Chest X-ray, PA view. Patient: 35 years old, sex F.
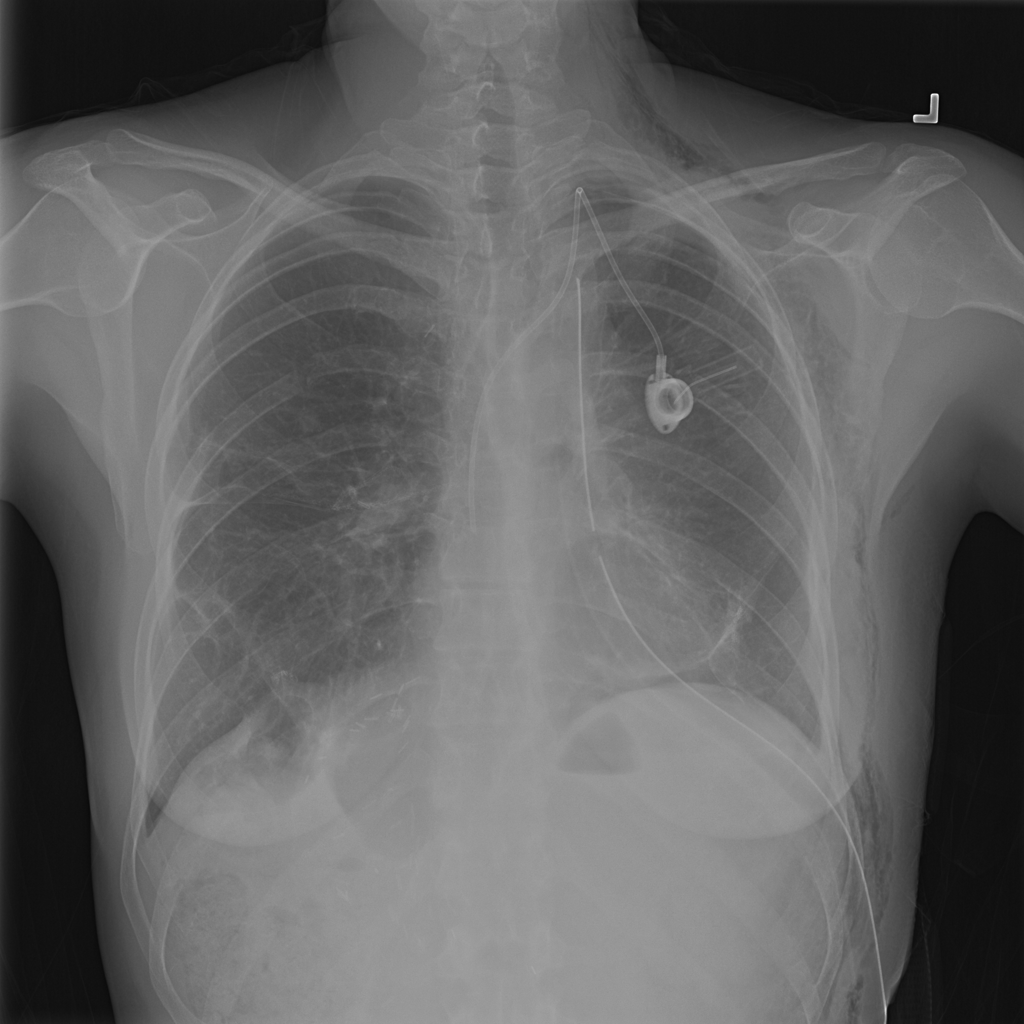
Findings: Emphysema